Field crop: tomato
Growth stage: 1
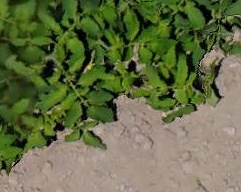
Species: tomato